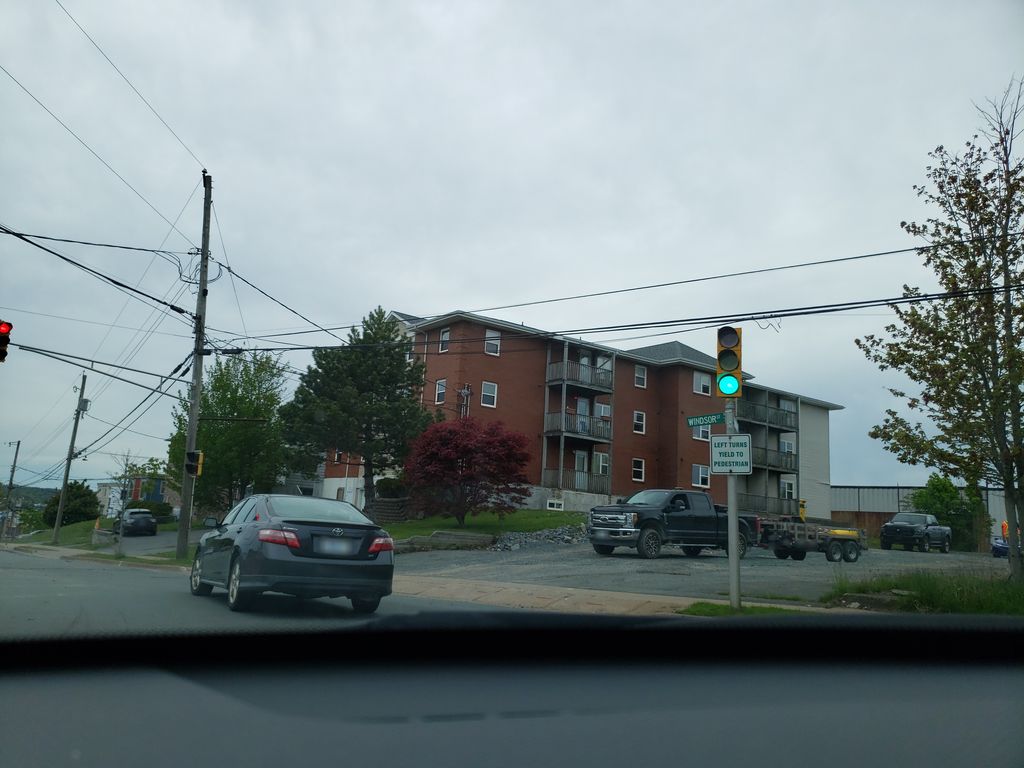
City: halifax